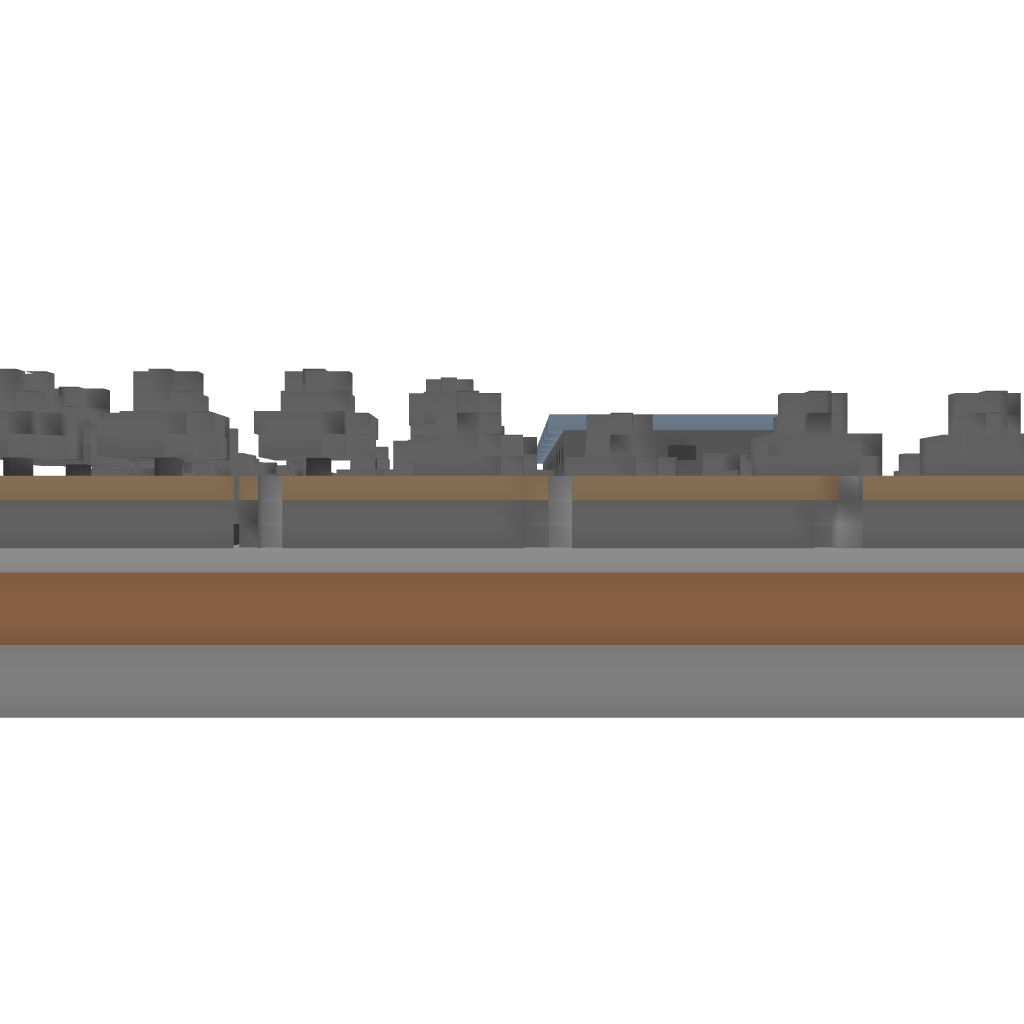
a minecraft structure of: The Prison